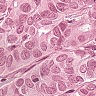
Metastatic tissue present: yes